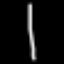
Label: line